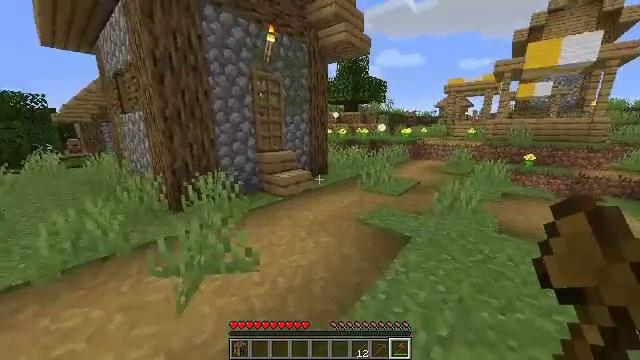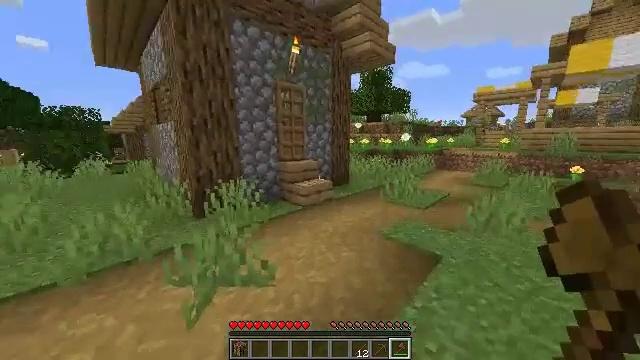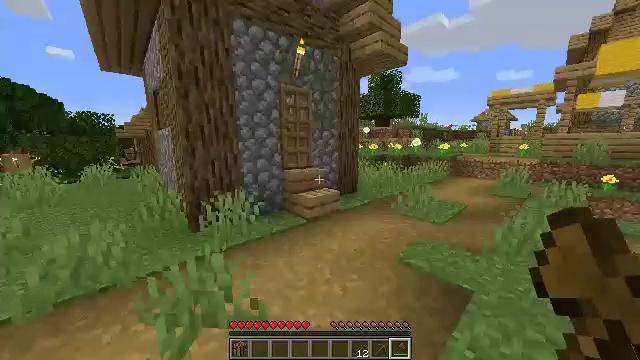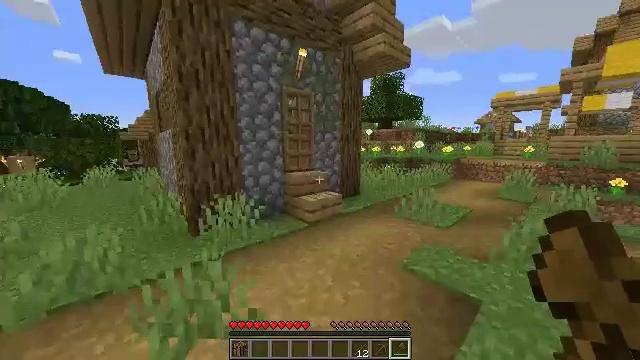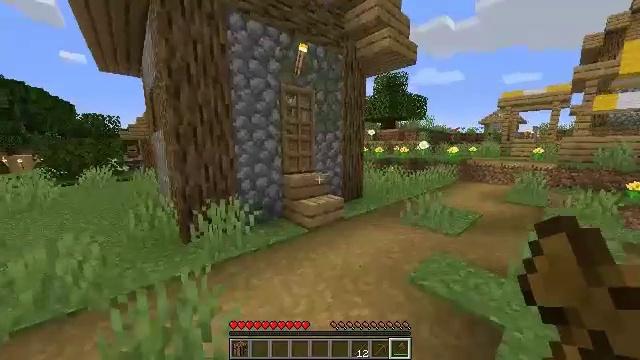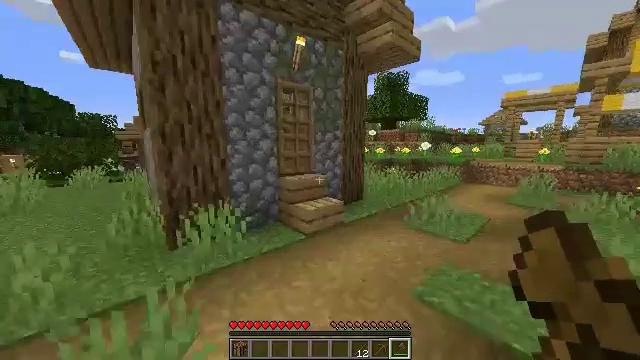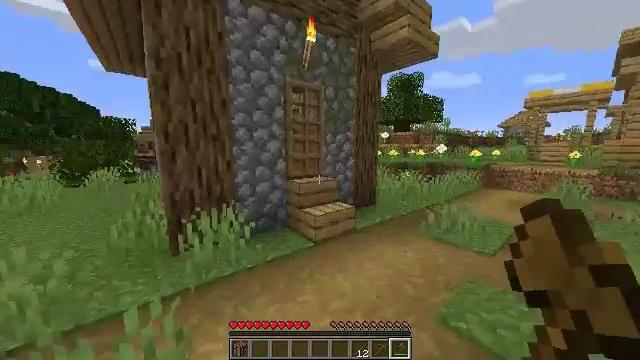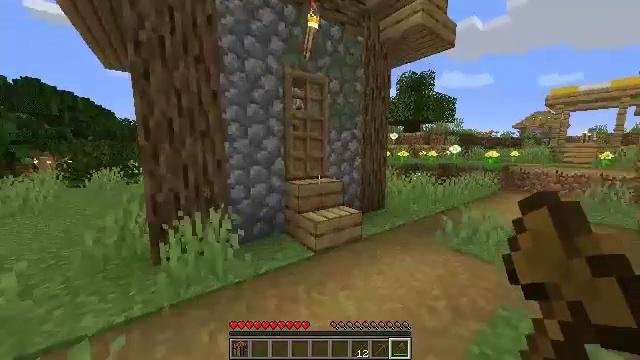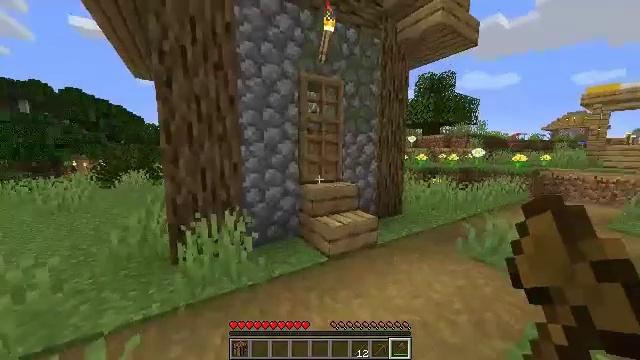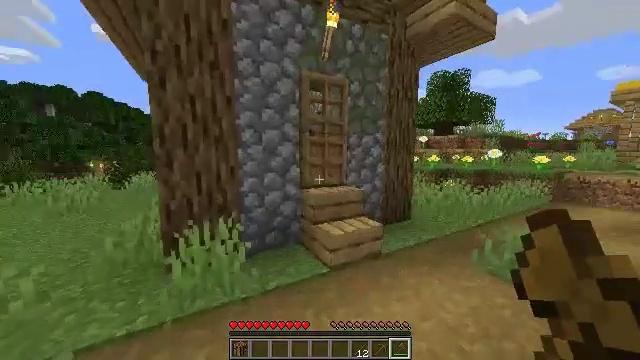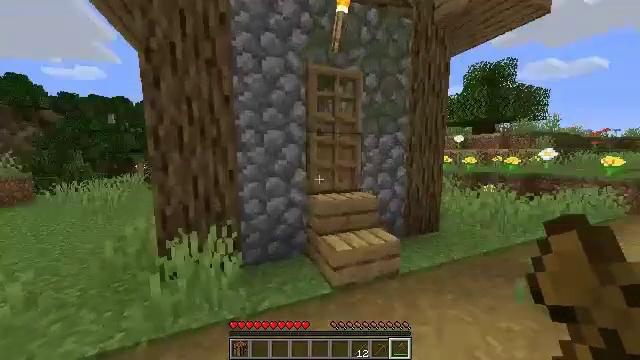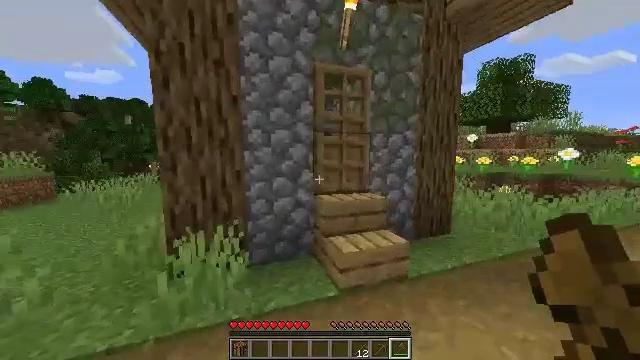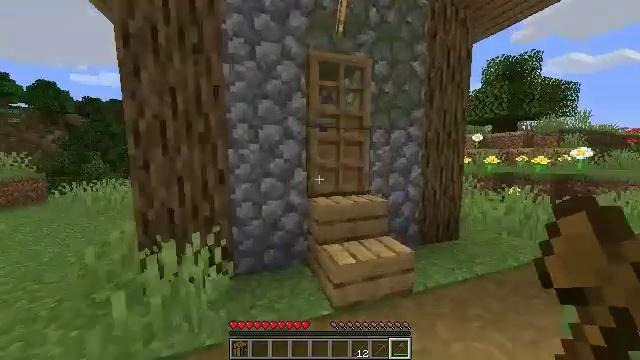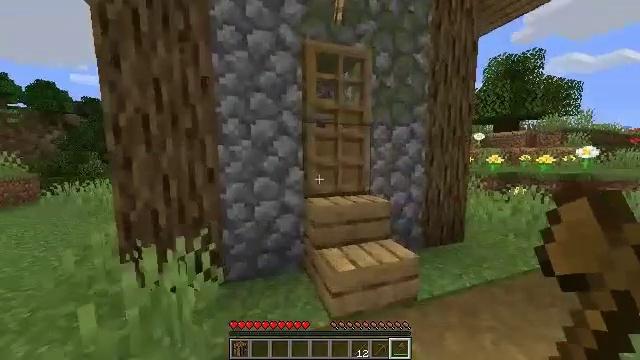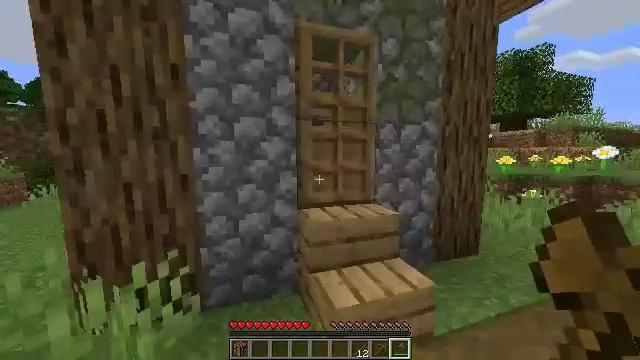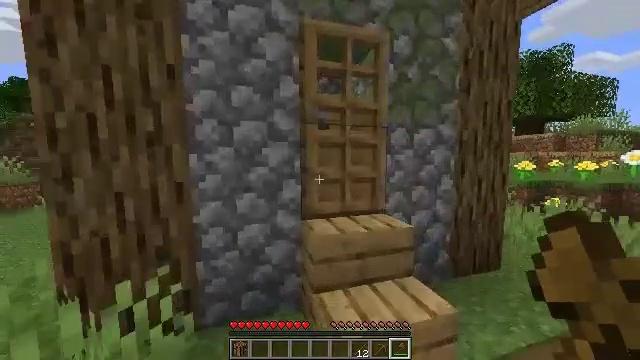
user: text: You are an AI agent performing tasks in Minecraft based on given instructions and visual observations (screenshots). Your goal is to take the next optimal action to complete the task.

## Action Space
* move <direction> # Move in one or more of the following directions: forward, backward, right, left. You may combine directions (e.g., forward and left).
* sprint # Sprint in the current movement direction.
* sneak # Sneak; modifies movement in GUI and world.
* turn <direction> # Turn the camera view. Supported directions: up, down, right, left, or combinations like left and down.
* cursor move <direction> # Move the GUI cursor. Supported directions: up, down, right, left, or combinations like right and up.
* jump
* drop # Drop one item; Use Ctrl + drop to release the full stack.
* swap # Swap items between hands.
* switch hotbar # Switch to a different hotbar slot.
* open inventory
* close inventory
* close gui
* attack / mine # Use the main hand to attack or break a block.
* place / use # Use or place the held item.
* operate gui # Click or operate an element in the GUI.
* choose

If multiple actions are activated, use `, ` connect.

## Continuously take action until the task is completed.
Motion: motion action
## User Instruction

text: Mine the white bed.
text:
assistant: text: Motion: move forward, turn left and up
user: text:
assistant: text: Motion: move forward, turn left and up
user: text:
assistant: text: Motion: move forward
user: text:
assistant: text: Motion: move forward
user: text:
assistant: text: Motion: move forward
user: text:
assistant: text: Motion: move forward, turn left
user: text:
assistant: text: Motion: move forward and move right, turn left
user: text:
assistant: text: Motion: move forward and move right, turn left
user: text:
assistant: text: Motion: move forward and move right, turn left
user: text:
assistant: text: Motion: move forward and move right, turn left
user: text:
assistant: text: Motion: move forward, turn left
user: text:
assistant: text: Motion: move forward
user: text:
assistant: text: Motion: move forward
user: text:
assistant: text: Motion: move forward
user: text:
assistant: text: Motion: move forward, turn left and up
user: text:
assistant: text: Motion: move forward and move right, use / place
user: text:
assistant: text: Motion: move forward and move right, turn left, use / place
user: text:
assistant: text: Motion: move forward and move right, turn left, use / place
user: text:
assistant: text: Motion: move forward
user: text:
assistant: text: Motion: no_op
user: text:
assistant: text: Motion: no_op
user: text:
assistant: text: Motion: turn left and down
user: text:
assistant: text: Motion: move forward, turn left and down
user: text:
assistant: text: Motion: move forward, turn left and down
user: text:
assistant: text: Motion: move forward, turn down
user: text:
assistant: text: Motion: move forward, turn down
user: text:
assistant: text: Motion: move forward, turn down
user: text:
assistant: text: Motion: move forward, turn down
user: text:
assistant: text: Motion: move forward, turn down
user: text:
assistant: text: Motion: move forward